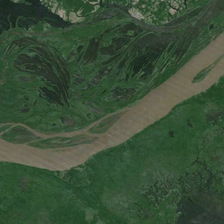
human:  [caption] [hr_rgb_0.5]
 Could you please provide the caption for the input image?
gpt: many green trees are in two sides of a yellow river .

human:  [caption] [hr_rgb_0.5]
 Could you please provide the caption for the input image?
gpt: many green trees are in two sides of a yellow river .

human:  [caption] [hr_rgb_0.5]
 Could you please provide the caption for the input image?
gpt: many green trees are in two sides of a yellow river .

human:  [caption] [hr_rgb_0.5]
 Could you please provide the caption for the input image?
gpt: many green trees are in two sides of a yellow river .

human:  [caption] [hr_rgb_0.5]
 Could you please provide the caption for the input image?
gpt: many green trees are in two sides of a yellow river .